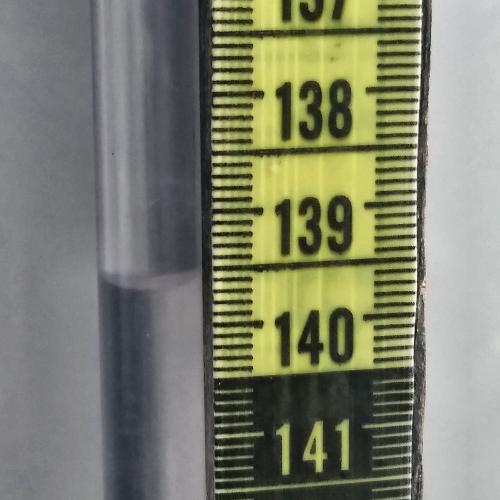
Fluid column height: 139.6 cm